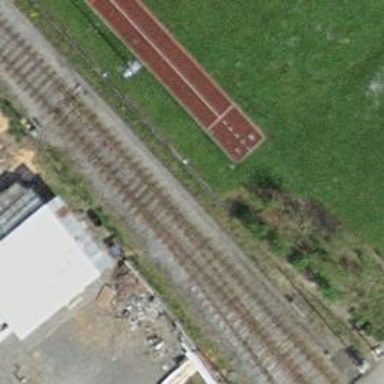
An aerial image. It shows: Railway switch.